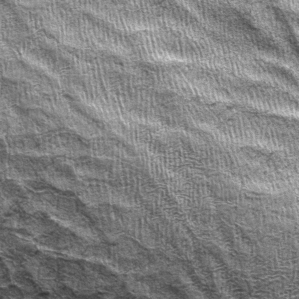
Label: frost